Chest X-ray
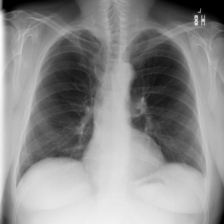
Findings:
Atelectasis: negative
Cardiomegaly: negative
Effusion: negative
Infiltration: negative
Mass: negative
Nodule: negative
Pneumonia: negative
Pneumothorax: negative
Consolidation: negative
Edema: negative
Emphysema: negative
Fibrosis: negative
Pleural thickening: negative
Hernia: negative